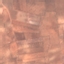
Label: PermanentCrop